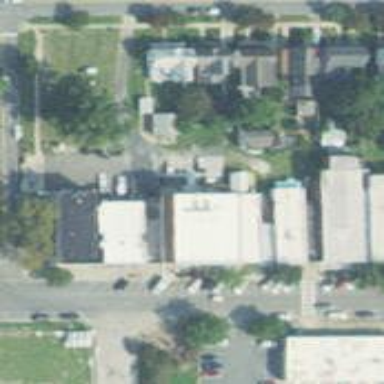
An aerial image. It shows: Alley classified as service road.